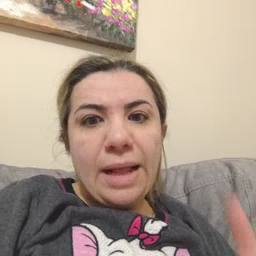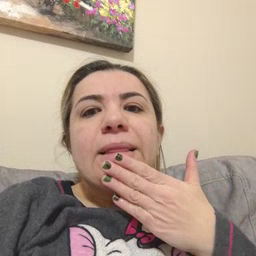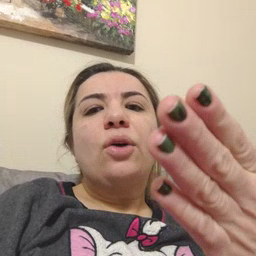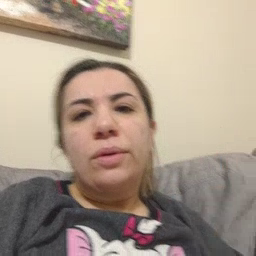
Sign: thankyou